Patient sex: F
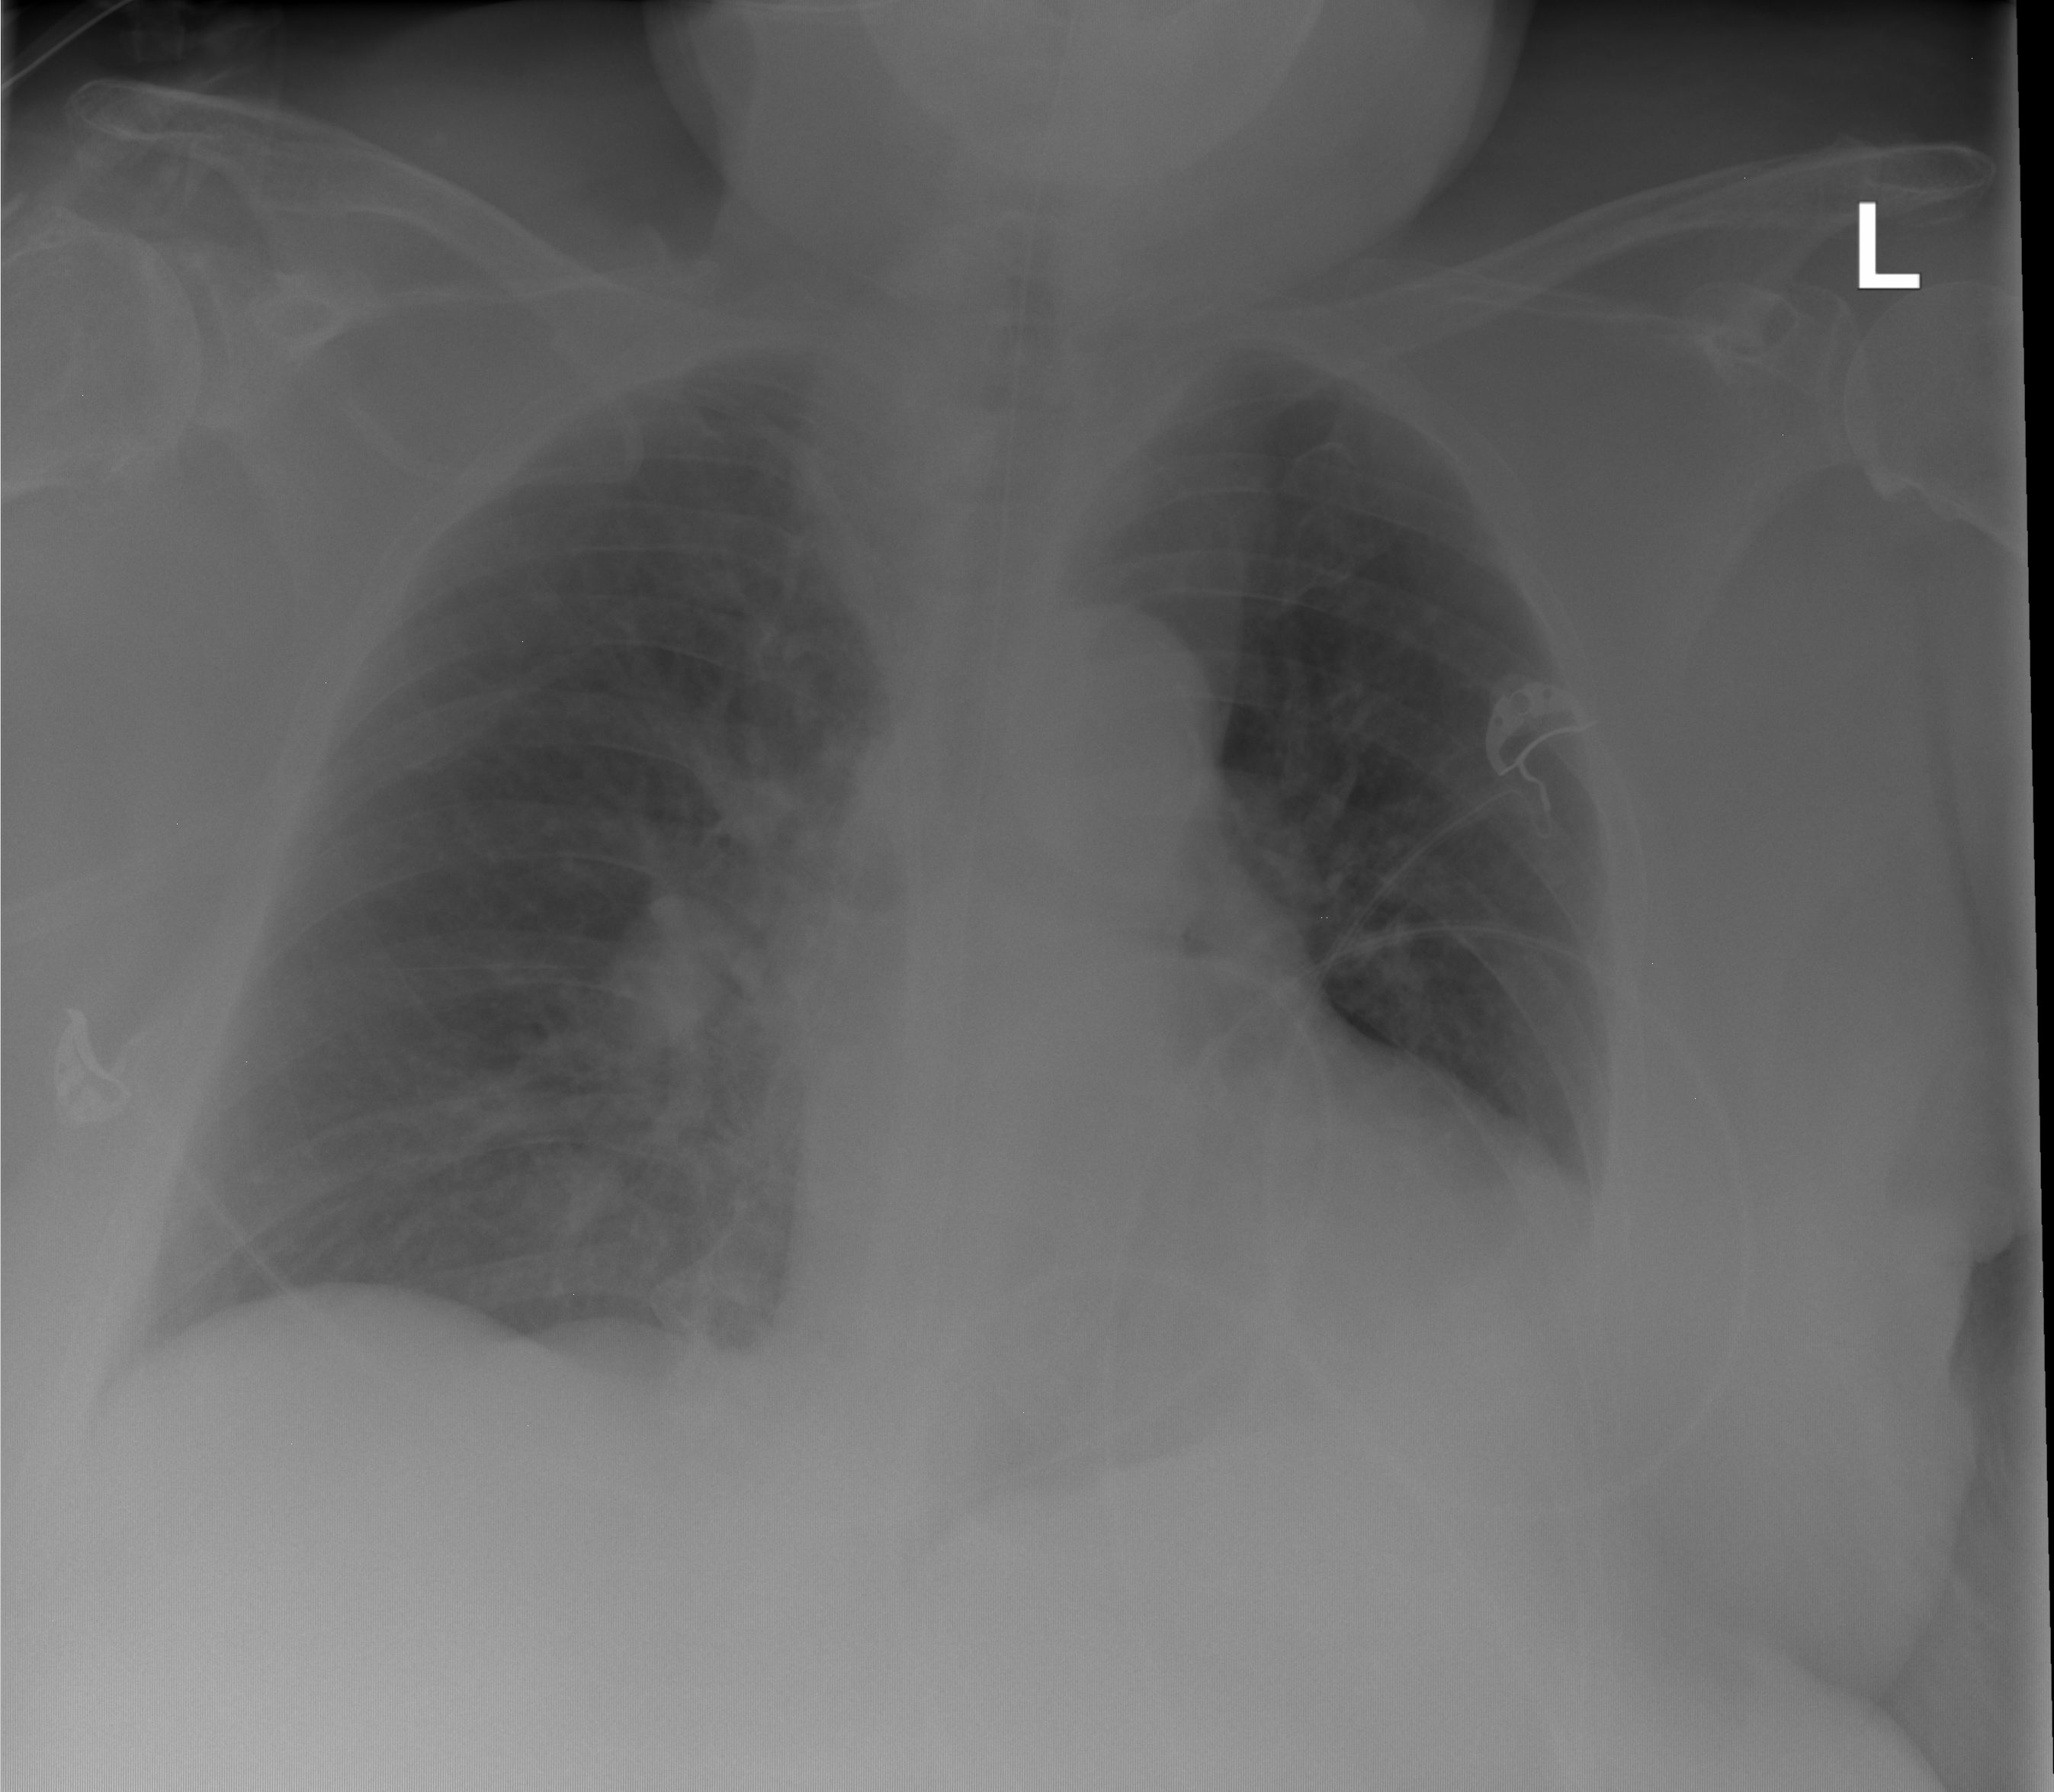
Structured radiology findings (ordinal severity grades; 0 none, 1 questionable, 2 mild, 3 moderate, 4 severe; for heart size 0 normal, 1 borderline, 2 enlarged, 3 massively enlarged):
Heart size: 2
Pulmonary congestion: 2
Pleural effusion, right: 0
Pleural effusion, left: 1
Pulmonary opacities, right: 0
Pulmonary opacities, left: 0
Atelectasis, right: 0
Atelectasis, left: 0